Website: crate-barrel
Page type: account-selection
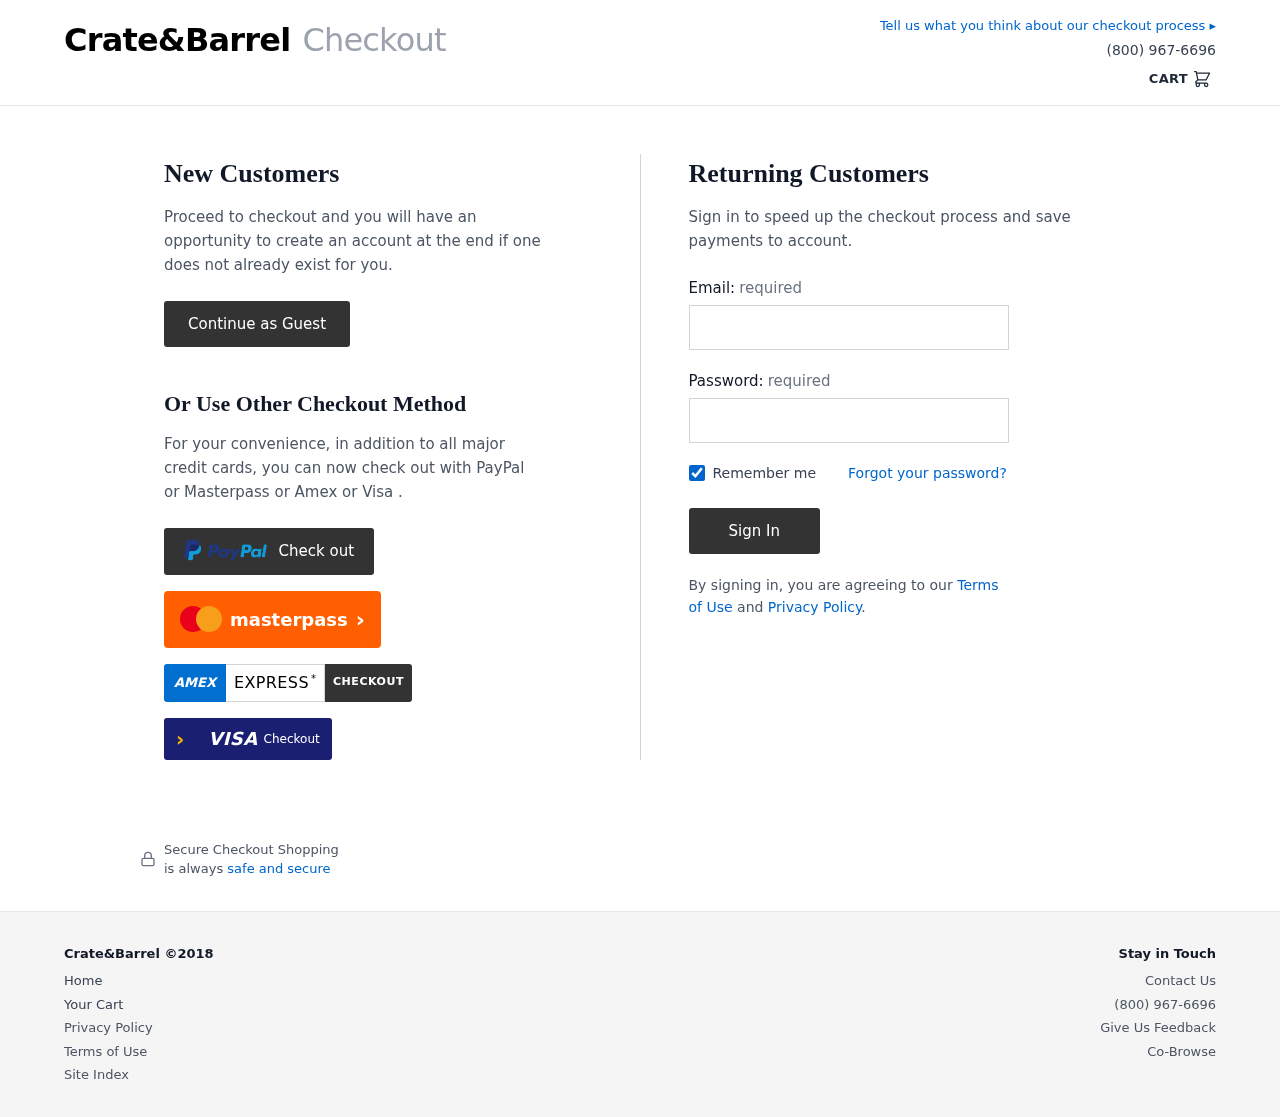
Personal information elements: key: PII_LOGIN_USERNAME
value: jhuang580